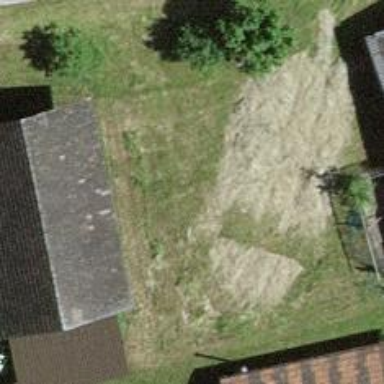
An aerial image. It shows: Barn.